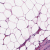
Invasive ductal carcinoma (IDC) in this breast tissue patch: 0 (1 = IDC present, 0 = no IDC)